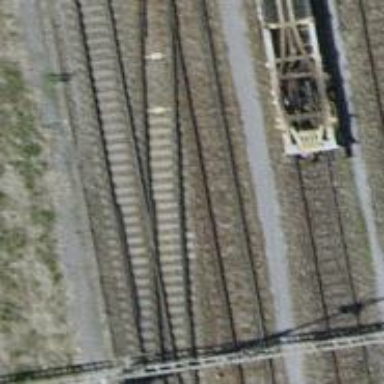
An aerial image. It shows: Railway siding with one electrified track and contact line.